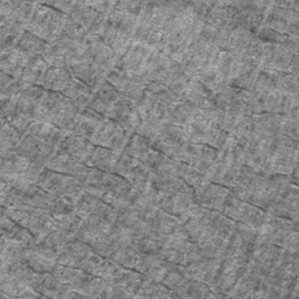
Label: frost